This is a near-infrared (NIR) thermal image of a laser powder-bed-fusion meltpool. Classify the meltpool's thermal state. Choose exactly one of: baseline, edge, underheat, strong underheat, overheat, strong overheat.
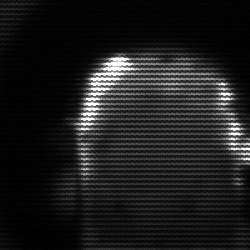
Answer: baseline